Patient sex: M
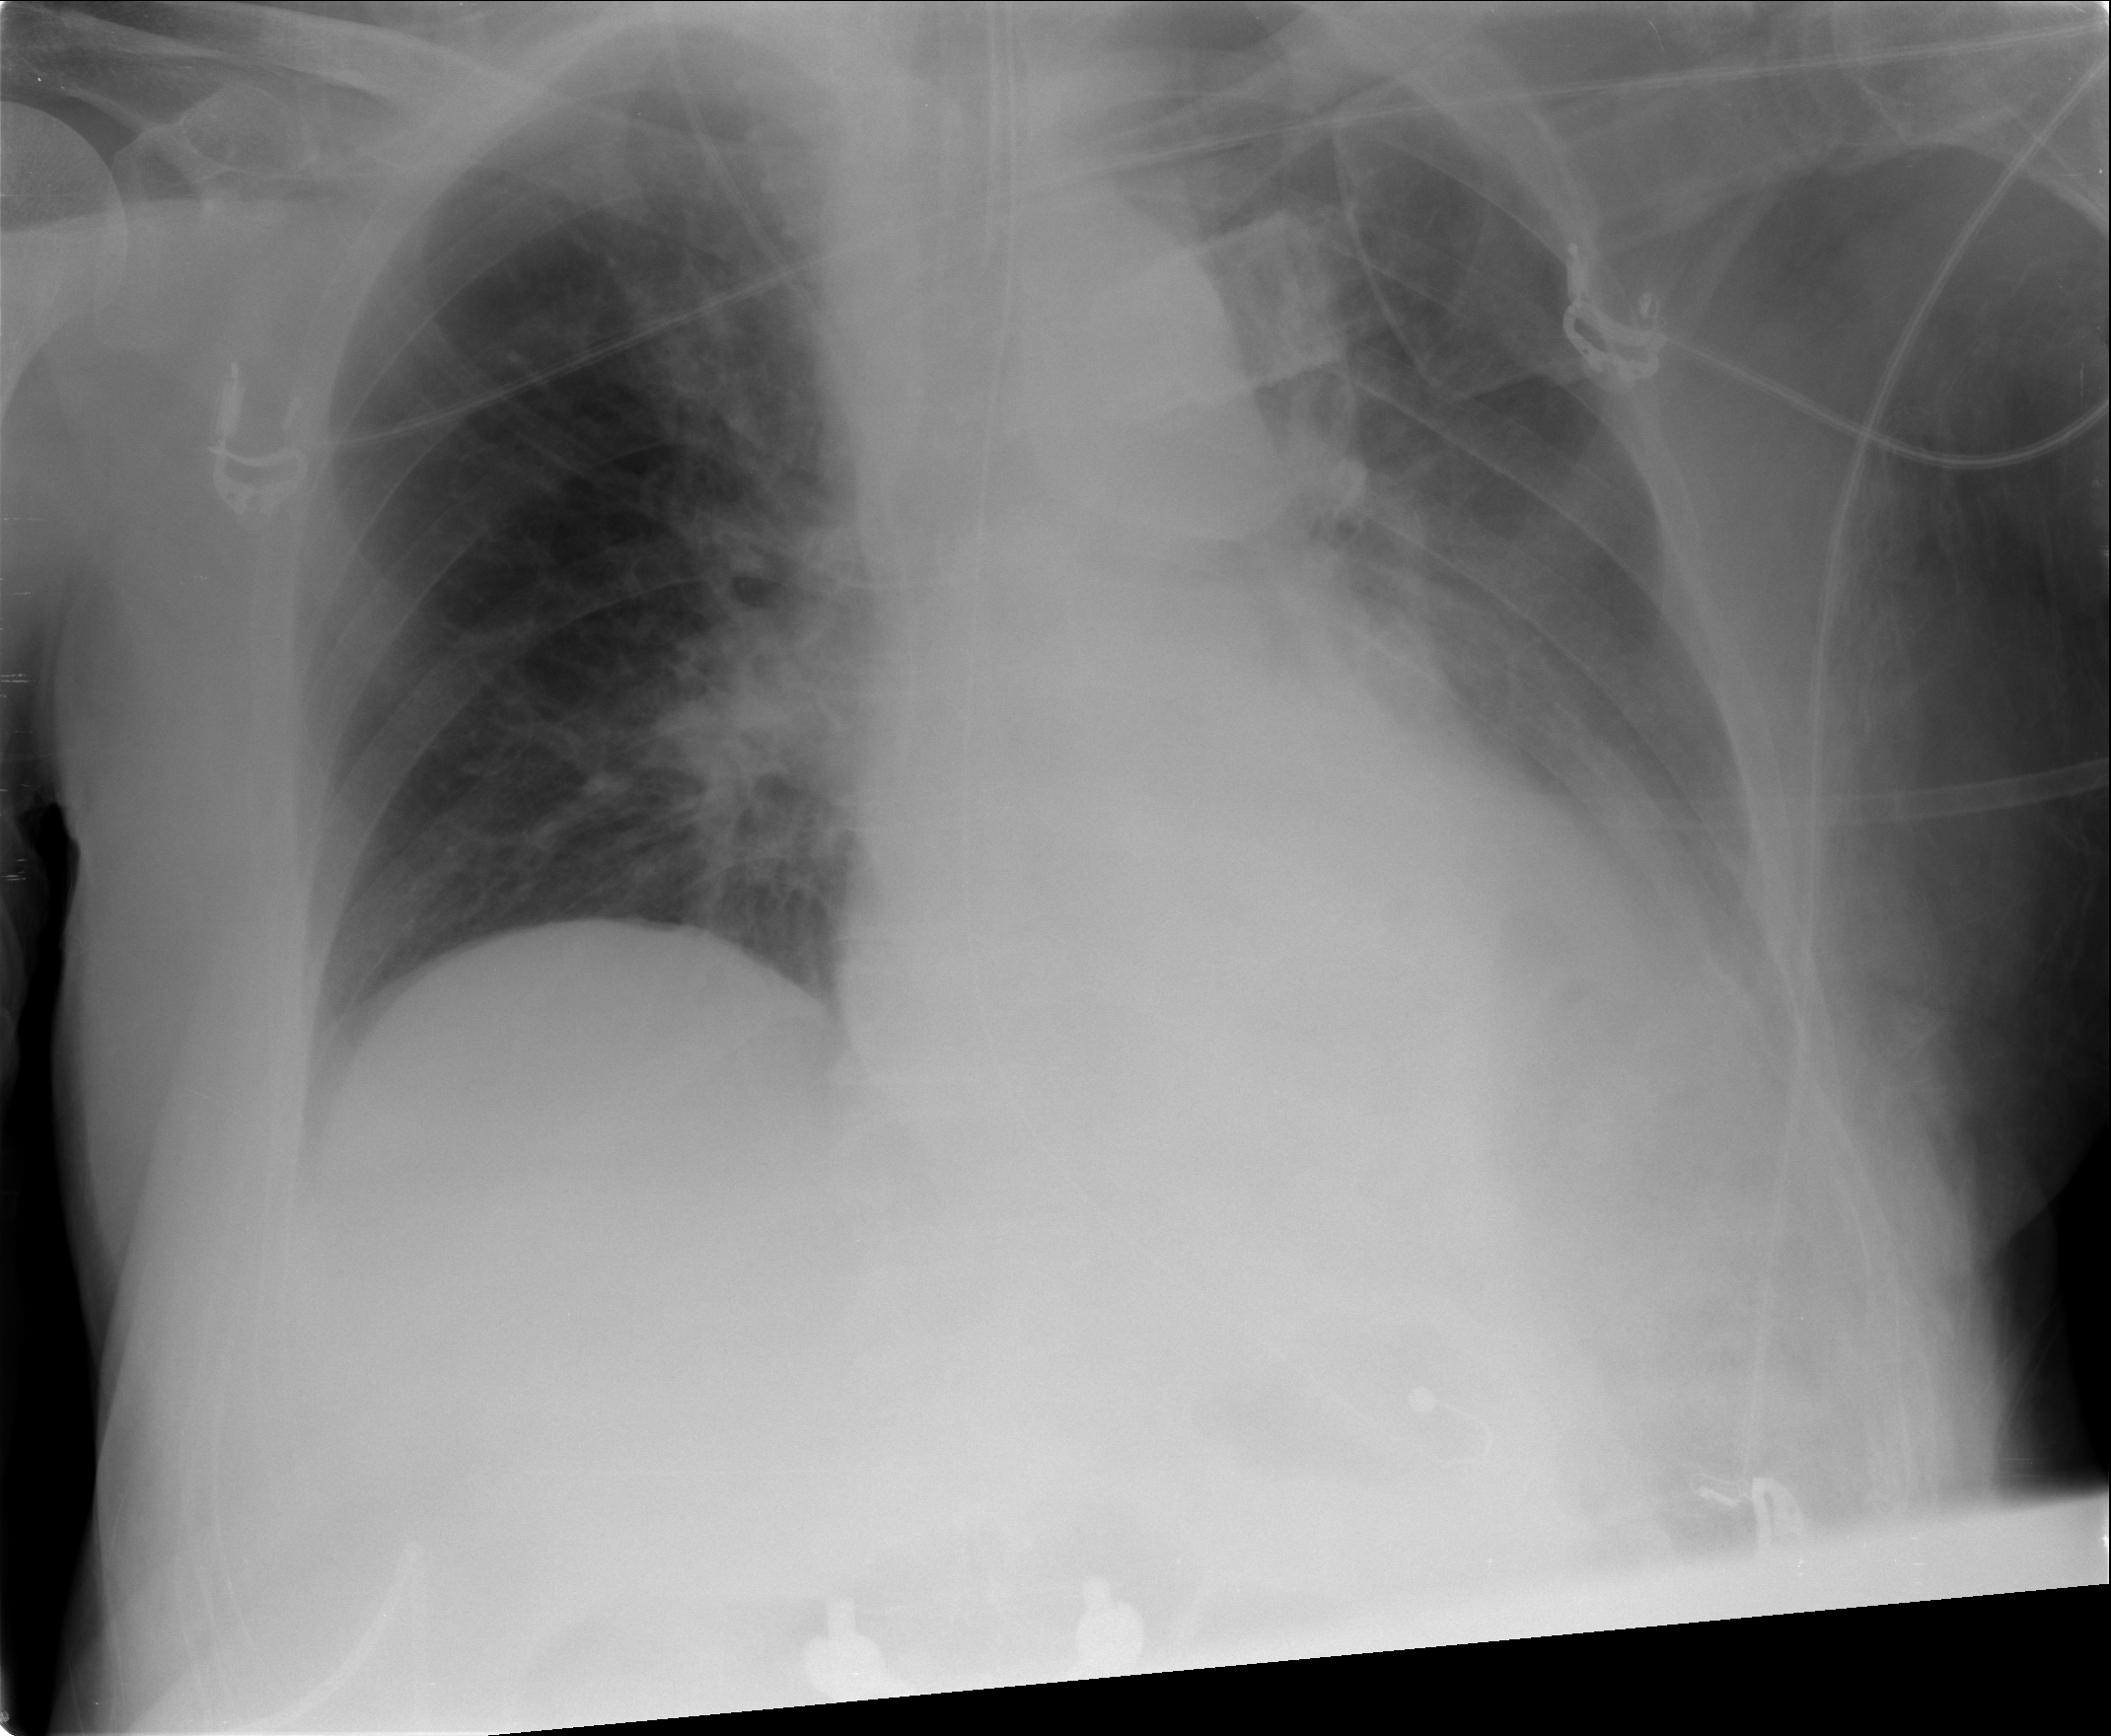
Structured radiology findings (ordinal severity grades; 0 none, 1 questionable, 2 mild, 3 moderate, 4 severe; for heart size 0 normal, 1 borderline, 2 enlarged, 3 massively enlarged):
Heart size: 1
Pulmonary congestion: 0
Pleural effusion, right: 0
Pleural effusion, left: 2
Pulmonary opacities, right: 0
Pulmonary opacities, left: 0
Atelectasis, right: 0
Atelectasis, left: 0